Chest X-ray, PA view. Patient: 25 years old, sex M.
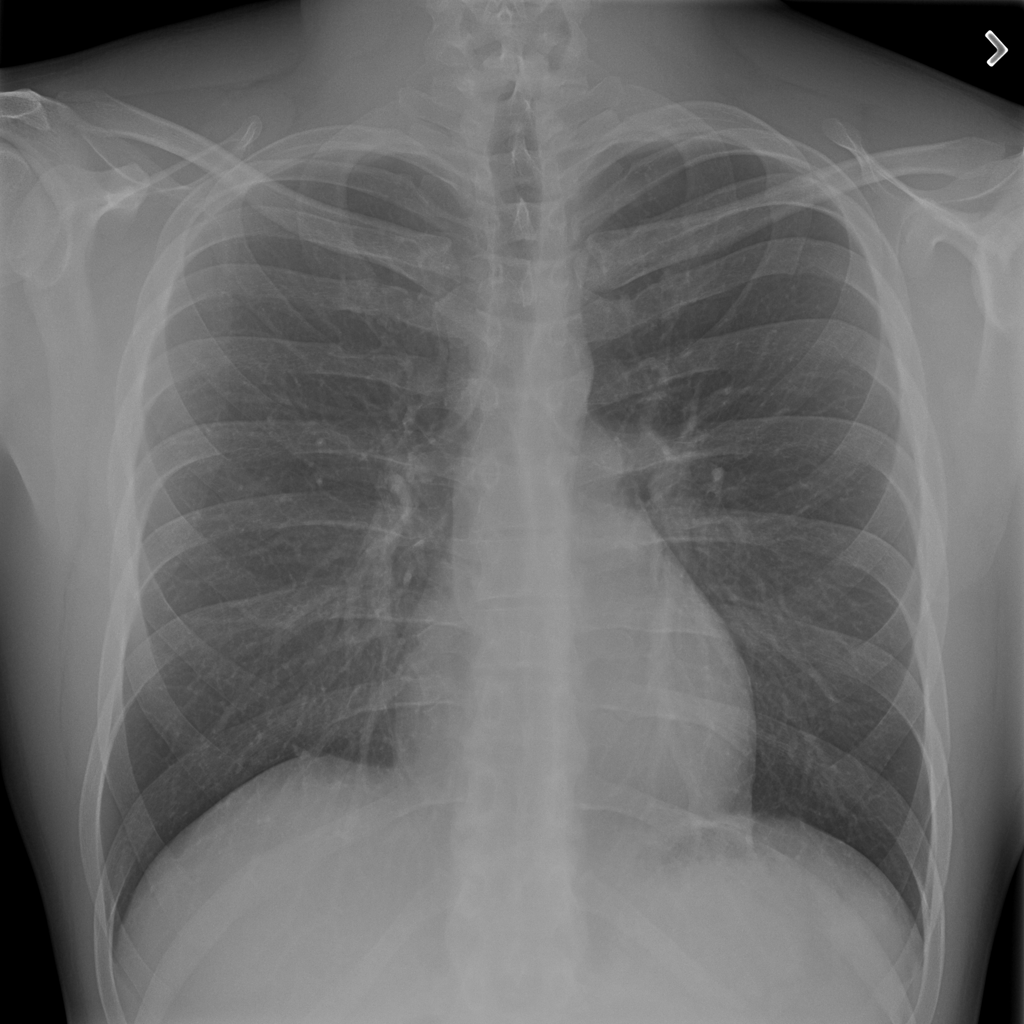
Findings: No Finding